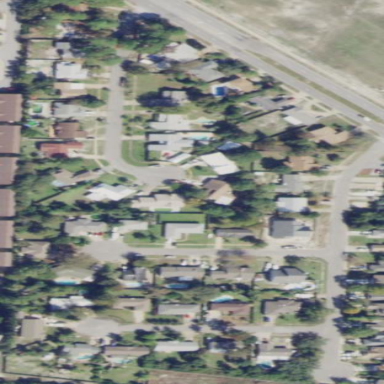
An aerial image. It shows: Residential area consisting of single-family homes.